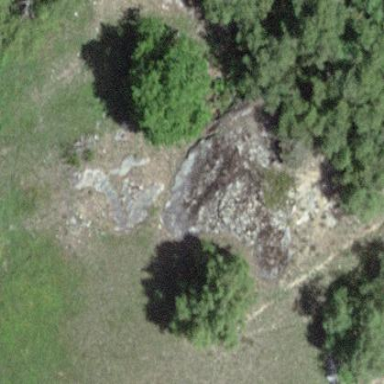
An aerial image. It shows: Landscape of bare rock.